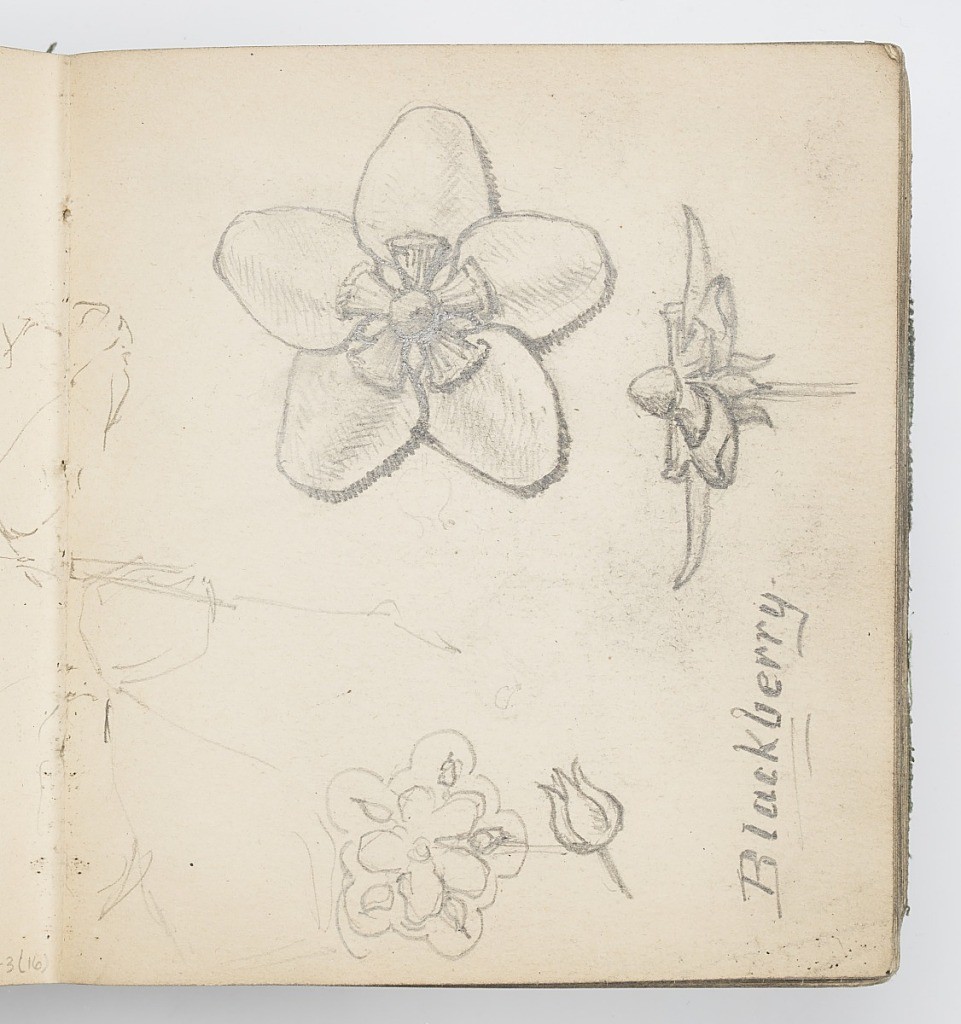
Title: Sketchbook Page: Blackberry Flower
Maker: Kenyon Cox, American, 1856–1919
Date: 1874
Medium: Graphite on paper
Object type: Sketchbook folio
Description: Recto: Sketches of a blackberry flower from above, in profile, and as a bud.
Verso: Sketch of lilac buds.